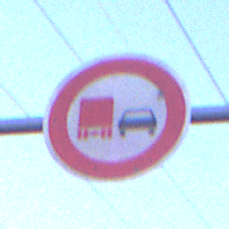
Verkehrszeichen: UeberholverbotKraftfahrzeuge
Umgebung: Outdoor, Nature
Tageszeit: SunriseSunset
Wetter: Clear
Licht: Natural
Jahreszeit: NotSpecified
Kontrast: LowContrast